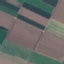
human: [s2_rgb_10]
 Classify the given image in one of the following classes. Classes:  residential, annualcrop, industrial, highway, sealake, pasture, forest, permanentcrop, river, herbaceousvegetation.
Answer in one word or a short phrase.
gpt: AnnualCrop